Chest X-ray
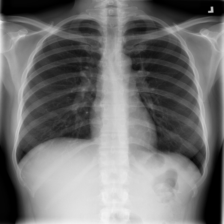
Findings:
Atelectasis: negative
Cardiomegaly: negative
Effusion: negative
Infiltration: positive
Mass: negative
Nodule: negative
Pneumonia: negative
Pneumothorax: negative
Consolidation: negative
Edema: negative
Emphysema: negative
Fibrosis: negative
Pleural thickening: negative
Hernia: negative